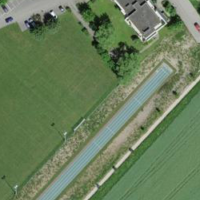
EUNIS habitat code: 52
Species observed at this site:
Geum montanum